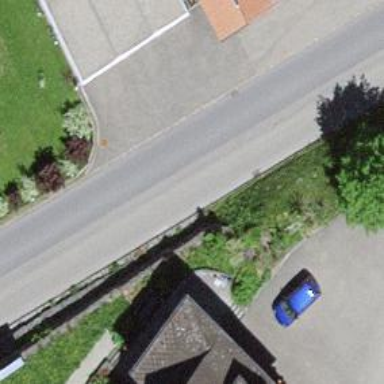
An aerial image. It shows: Asphalt tertiary road without sidewalk.